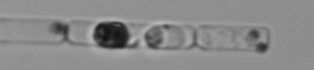
Label: Guinardia_delicatula_TAG_internal_parasite